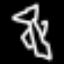
Label: airplane